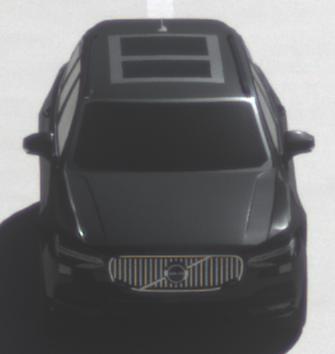
Make: Volvo
Model: V90
Detailed model: -
Model produced from: 2016
Model produced until: 2020
Doors: 5
Color: black
Road condition: dry road
Daytime: morning or afternoon
Contrast: high contrast